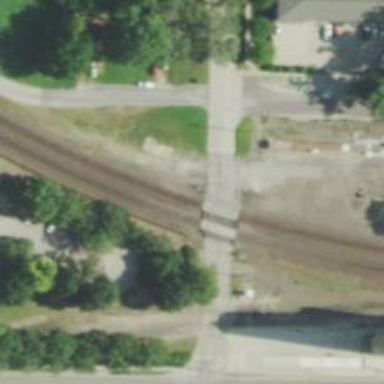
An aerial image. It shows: Railway level crossing.